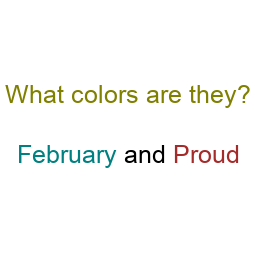
Color: teal, brown
Background color: white
Question text color: olive